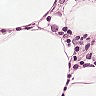
Metastatic tissue present: no